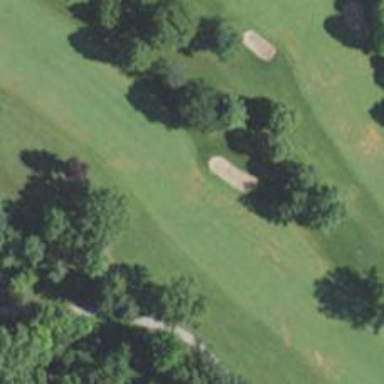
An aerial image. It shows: Golf hole.